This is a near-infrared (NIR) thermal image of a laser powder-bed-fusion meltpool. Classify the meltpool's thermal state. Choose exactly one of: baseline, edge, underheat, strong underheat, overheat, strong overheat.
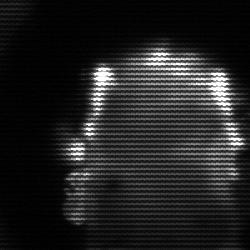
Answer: baseline